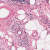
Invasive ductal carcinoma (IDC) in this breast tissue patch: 0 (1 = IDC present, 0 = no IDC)